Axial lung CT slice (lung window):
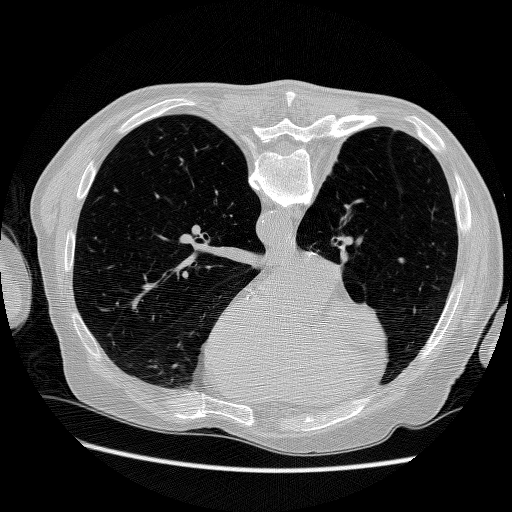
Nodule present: yes
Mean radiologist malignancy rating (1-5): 3